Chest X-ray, PA view. Patient: 30 years old, sex M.
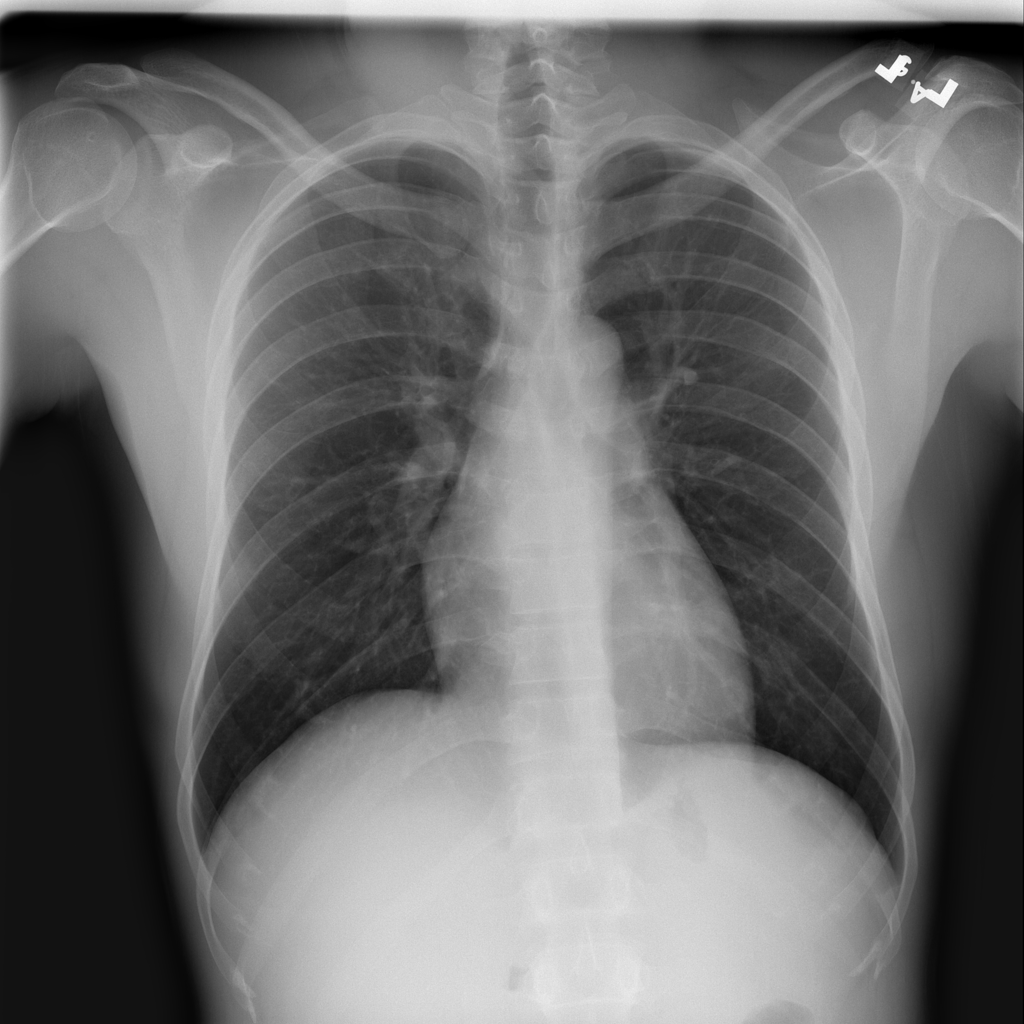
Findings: No Finding